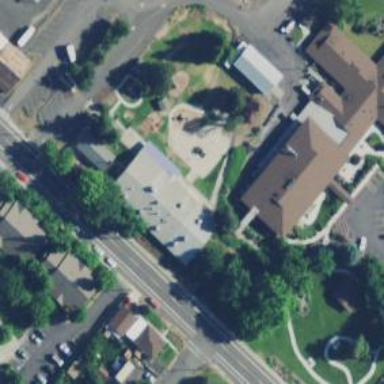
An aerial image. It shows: Kindergarten building.